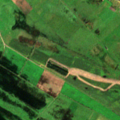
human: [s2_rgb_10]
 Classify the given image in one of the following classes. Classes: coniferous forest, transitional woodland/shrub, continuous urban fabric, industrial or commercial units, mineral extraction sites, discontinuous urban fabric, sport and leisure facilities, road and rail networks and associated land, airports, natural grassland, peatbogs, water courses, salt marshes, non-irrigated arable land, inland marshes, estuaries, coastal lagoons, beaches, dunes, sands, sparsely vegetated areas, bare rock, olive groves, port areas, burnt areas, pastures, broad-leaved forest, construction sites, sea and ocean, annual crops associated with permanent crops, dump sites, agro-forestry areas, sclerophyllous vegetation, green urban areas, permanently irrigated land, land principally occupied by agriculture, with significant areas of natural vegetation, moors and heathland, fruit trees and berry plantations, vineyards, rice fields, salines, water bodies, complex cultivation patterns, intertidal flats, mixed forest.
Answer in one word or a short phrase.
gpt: non-irrigated arable land, pastures, complex cultivation patterns